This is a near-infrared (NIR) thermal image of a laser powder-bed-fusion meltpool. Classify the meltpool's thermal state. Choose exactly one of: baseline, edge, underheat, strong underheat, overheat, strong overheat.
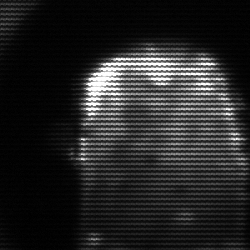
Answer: baseline